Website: lowes
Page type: customer-info-address
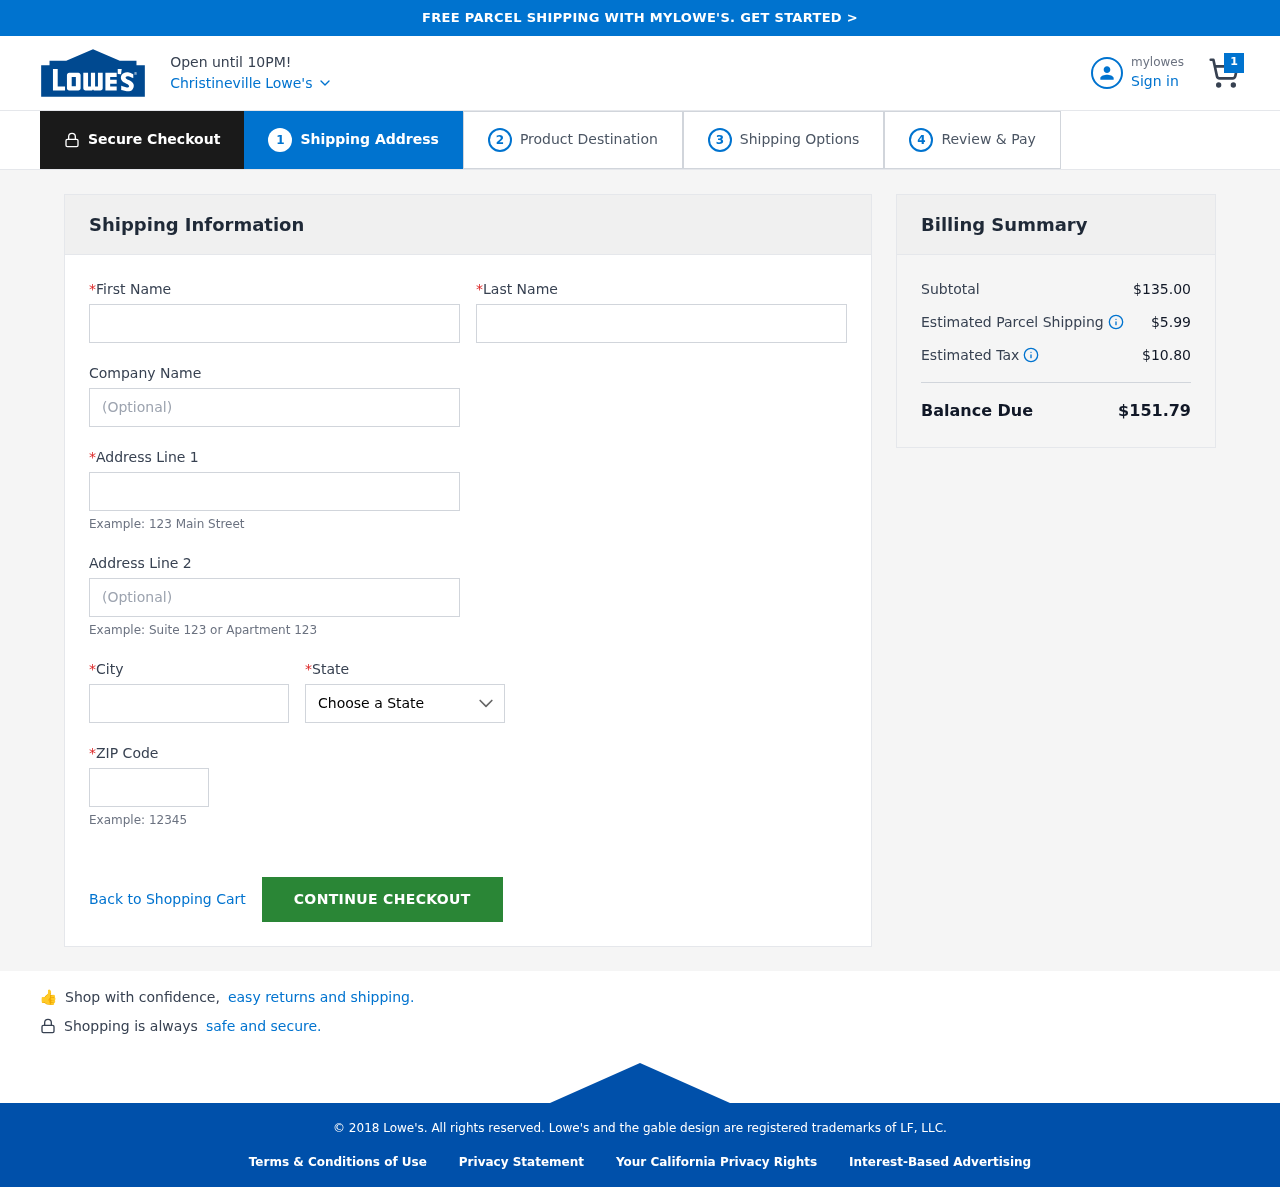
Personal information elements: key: PII_CITY
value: Christineville
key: PII_COMPANY
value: Vasquez-Lee
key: PII_FIRSTNAME
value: Martin
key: PII_LASTNAME
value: Anderson
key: PII_POSTCODE
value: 47521
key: PII_STATE
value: Hawaii
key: PII_STREET
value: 1181 Frederick Route Apt. 394
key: PII_STREET2
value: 170 Brenda Underpass
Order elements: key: ORDER_NUM_ITEMS
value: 1
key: ORDER_SUBTOTAL
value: $135.00
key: ORDER_SHIPPING_COST
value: $5.99
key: ORDER_TAX
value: $10.80
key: ORDER_TOTAL
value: $151.79